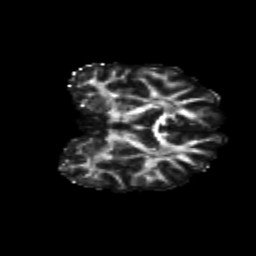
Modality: FA
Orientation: coronal
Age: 9
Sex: female
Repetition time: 9.512 s
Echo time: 0.089 s